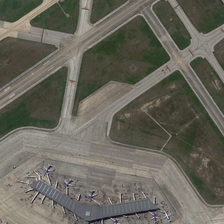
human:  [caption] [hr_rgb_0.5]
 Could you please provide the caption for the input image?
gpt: several planes are in an airport with some runways .

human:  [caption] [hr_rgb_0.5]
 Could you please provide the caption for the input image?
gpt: several planes are in an airport with some runways .

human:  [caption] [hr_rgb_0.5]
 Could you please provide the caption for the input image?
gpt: a large number of cars parked near the airport plains .

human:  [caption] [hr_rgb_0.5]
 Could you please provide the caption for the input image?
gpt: many of the planes were docked on the wide .

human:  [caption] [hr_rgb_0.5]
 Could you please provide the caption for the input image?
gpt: a large number of cars parked near the airport plains .